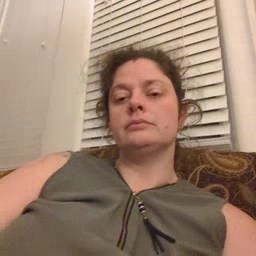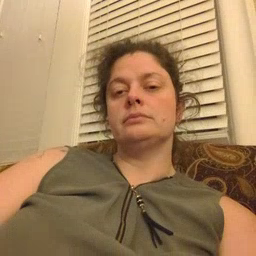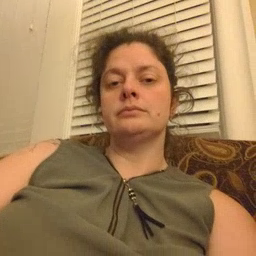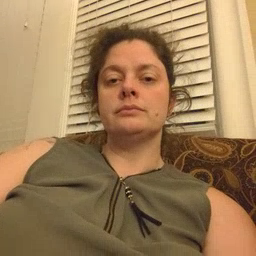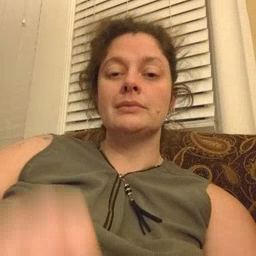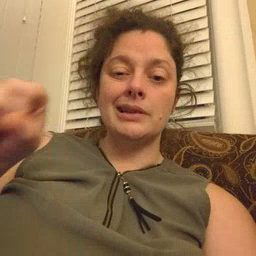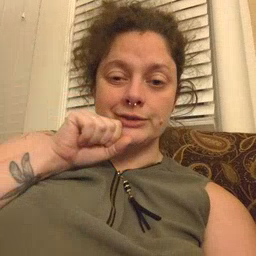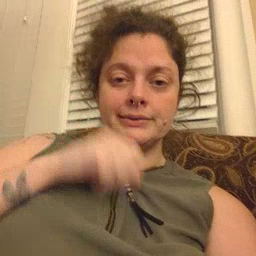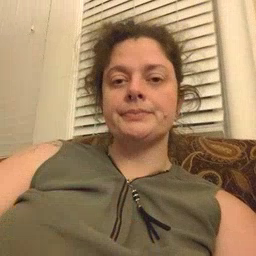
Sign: carrot